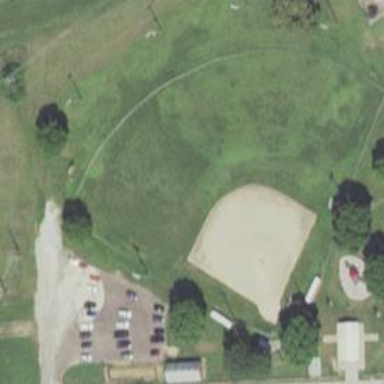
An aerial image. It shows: Baseball pitch for leisure land.